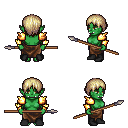
a pixel art fantasy rpg character, female body template, orc, green skin, gold arm armor, robe skirt, white blonde plain hairstyle, black shoes, spear, four views (front, back, left, right), 2x2 character sprite sheet, small pixel art, hard edges, no anti-aliasing